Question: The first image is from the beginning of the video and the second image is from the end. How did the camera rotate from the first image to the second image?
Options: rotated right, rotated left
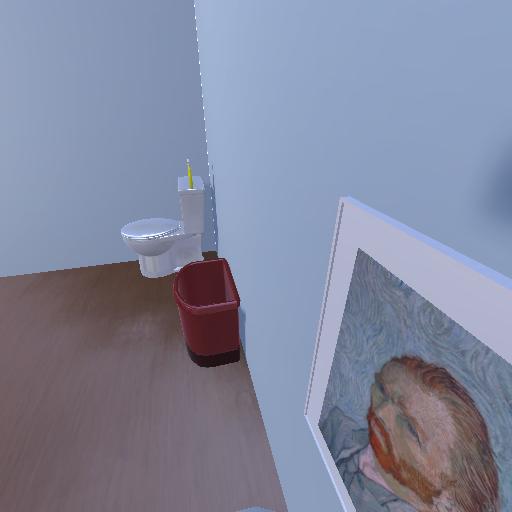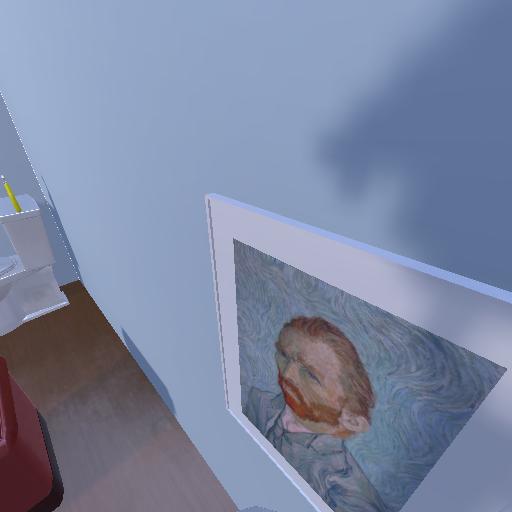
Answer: rotated right